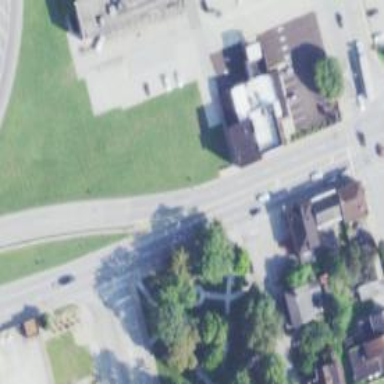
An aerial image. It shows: Marked footway crossing with line markings.